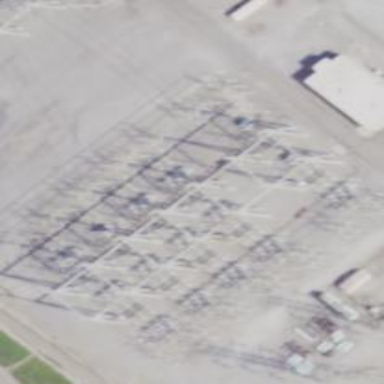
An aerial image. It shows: Switch used for power control.